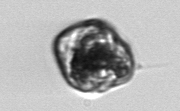
Label: Proterythropsis